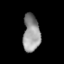
Tissue: lung
Cell type: Myeloid cells
Senescence score: 0.5571
Nuclear area (px): 615
Mean DAPI intensity: 150.572